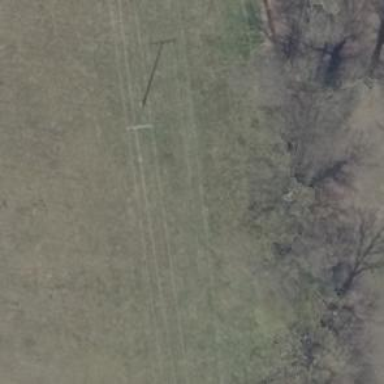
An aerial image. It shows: Minor power line with 3 cables.